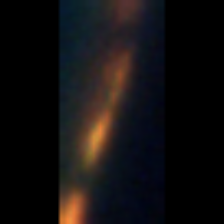
Taxon: Psuedo-nitzschia
Group: Diatoms